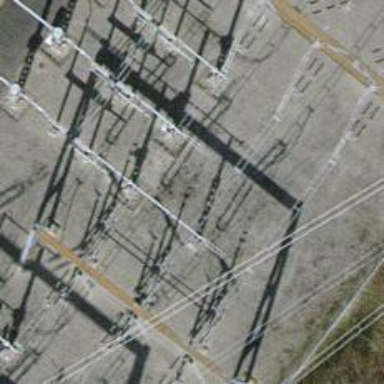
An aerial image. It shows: Bay for power lines.